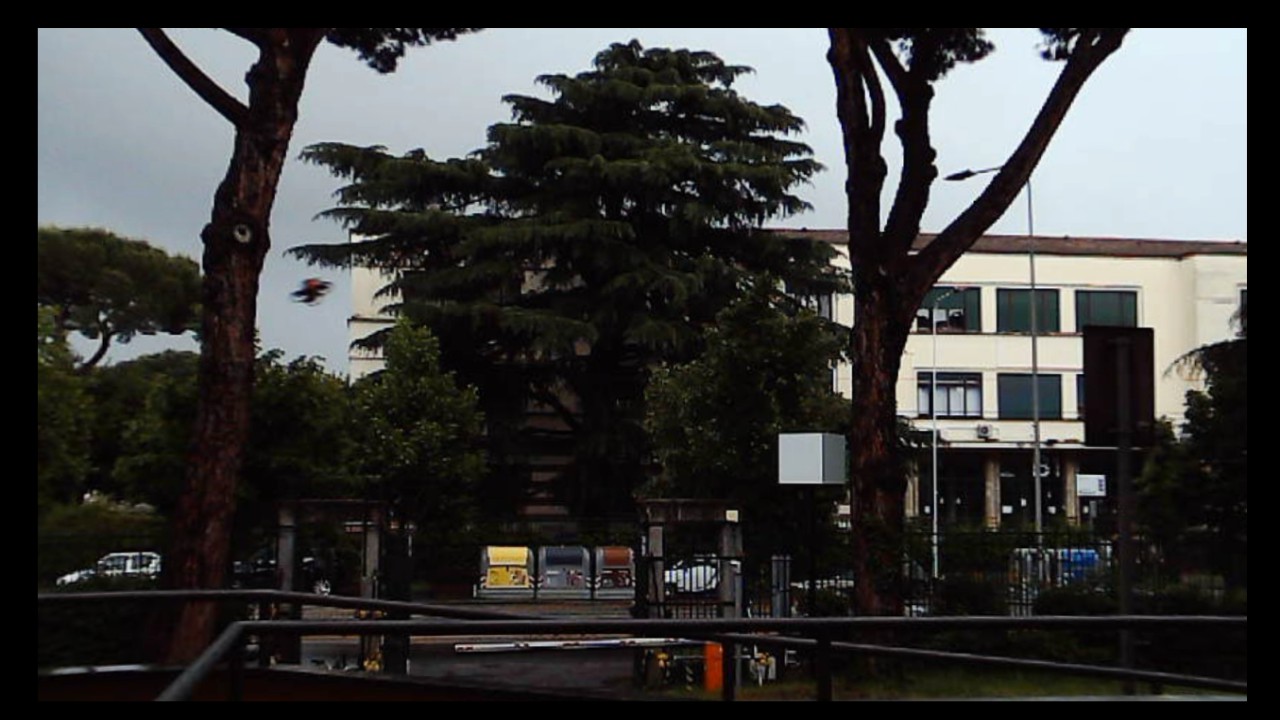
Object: DarwinFPV cineape20